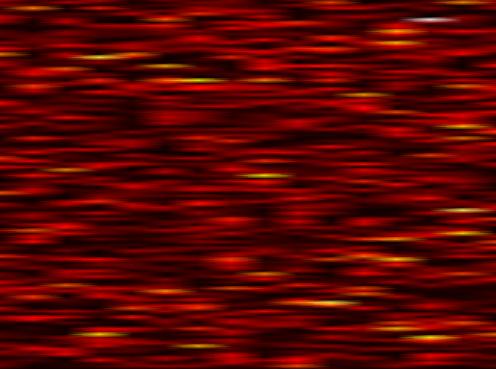
Label: WOLA